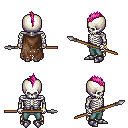
a pixel art fantasy rpg character, male body template, skeleton, brown tattered cape, teal pants, pink mohawk hairstyle, bracelets, metal boots, spear, four views (front, back, left, right), 2x2 character sprite sheet, small pixel art, hard edges, no anti-aliasing